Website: apple
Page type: payment
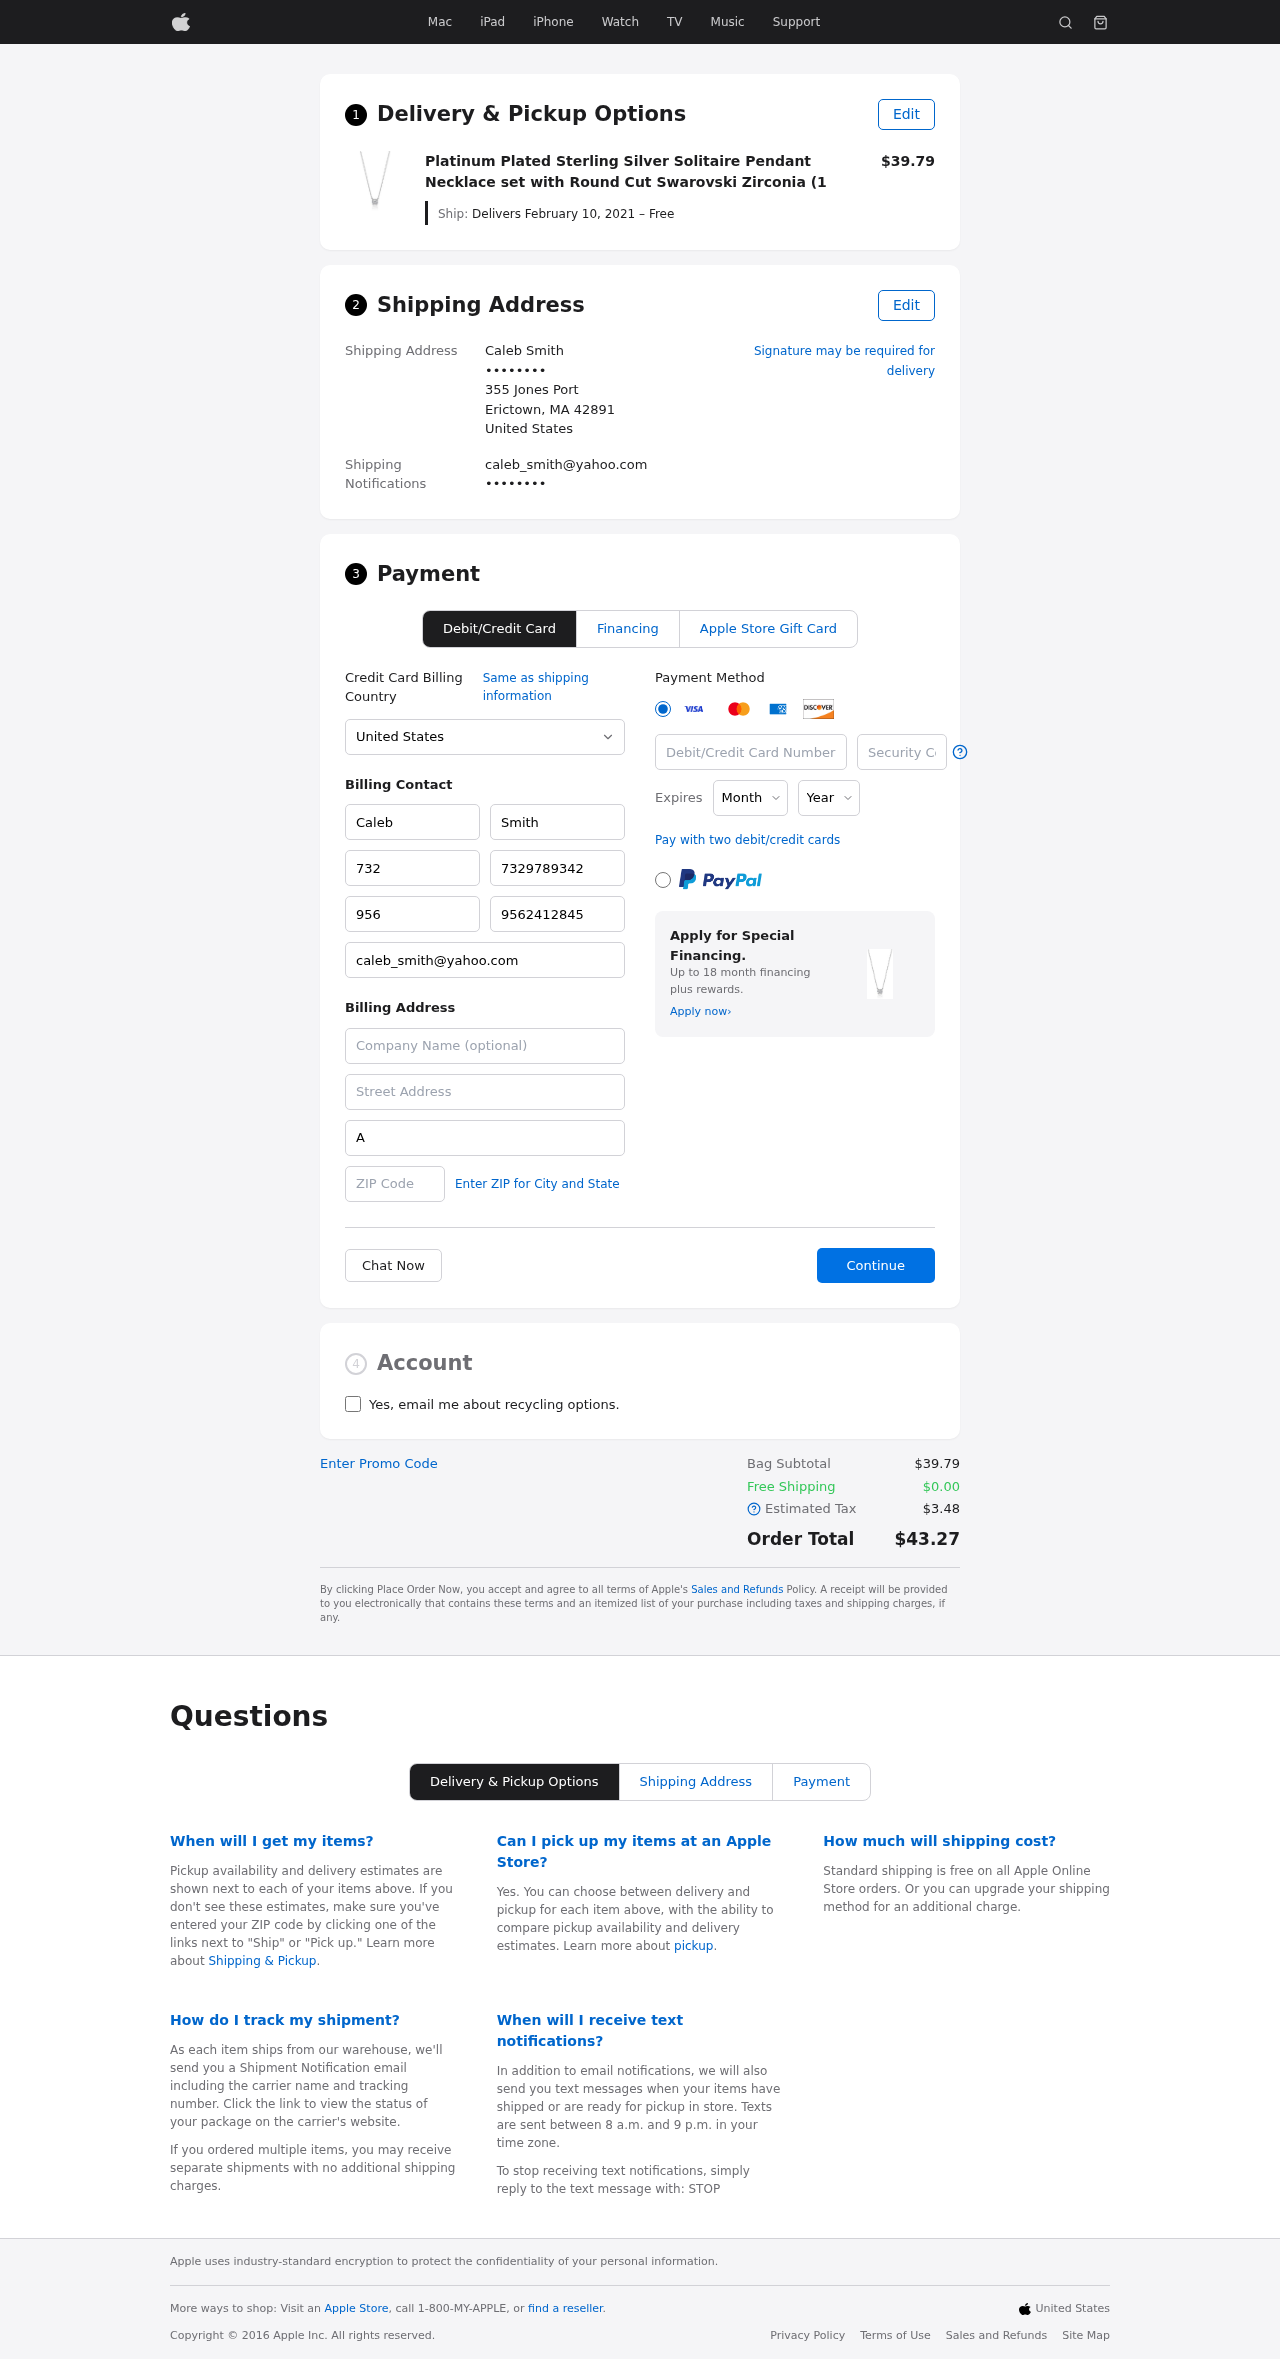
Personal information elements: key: PII_CARD_CVV
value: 367
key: PII_CARD_EXPIRY_MONTH
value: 02
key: PII_CARD_EXPIRY_YEAR
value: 28
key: PII_CARD_NUMBER
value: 2258 6837 2397 8290
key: PII_CITY_STATE_ZIP
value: Erictown, MA 42891
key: PII_COUNTRY
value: United States
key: PII_EMAIL
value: caleb_smith@yahoo.com
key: PII_EMAIL2
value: caleb_smith@yahoo.com
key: PII_FIRSTNAME
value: Caleb
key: PII_FULLNAME
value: Caleb Smith
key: PII_LASTNAME
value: Smith
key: PII_PHONE3
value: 7329789342
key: PII_PHONE_ALT
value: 9562412845
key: PII_PHONE_ALT_AREA
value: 956
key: PII_PHONE_AREA
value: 732
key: PII_SECURITY_CODE
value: AL01
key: PII_STREET
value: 355 Jones Port
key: PII_PHONE
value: ••••••••
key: PII_PHONE2
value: ••••••••
Product elements: key: PRODUCT1_NAME
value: Platinum Plated Sterling Silver Solitaire Pendant Necklace set with Round Cut Swarovski Zirconia (1
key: PRODUCT1_PRICE
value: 39.79
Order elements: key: ORDER_DELIVERY_DATE
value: Delivers February 10, 2021 – Free
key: ORDER_SUBTOTAL
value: $39.79
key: ORDER_SHIPPING_COST
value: $0.00
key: ORDER_TAX
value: $3.48
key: ORDER_TOTAL
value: $43.27